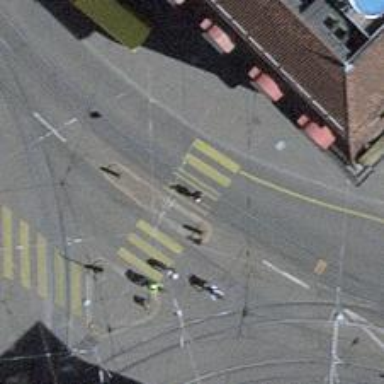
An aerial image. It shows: Uncontrolled zebra crossing at railway crossing.